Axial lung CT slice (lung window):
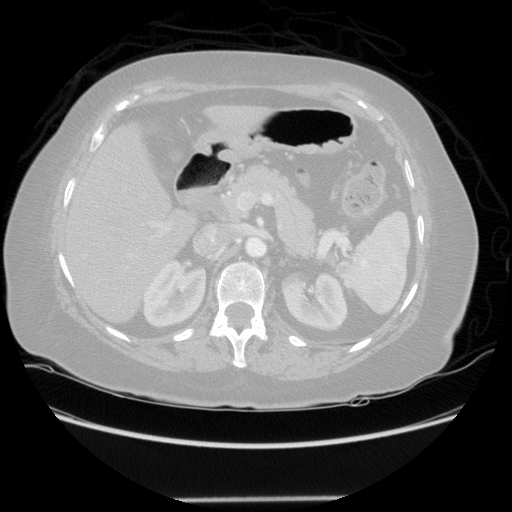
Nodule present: no